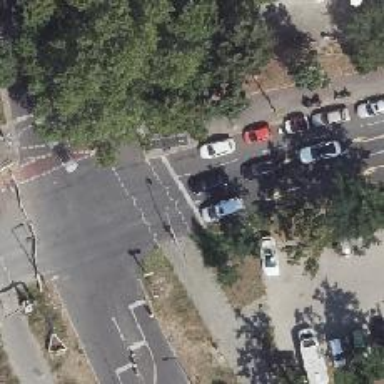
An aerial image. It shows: Road with traffic signals.